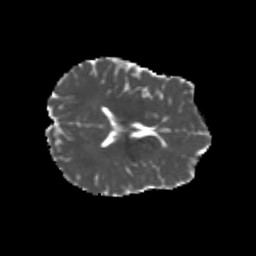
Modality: MD
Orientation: axial
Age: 20
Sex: female
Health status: healthy
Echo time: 0.074 s